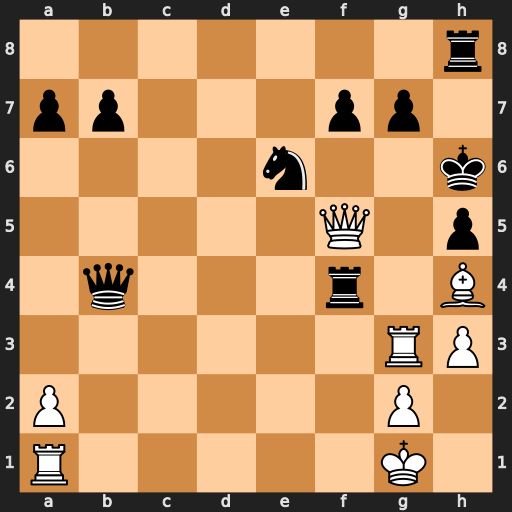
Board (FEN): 7r/pp3pp1/4n2k/5Q1p/1q3r1B/6RP/P5P1/R5K1
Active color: w
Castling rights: -
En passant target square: -
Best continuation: Bg5+ Nxg5 Qxg5+ Kh7 Qxg7#